Field crop: maize
Growth stage: 2
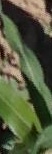
Species: maize